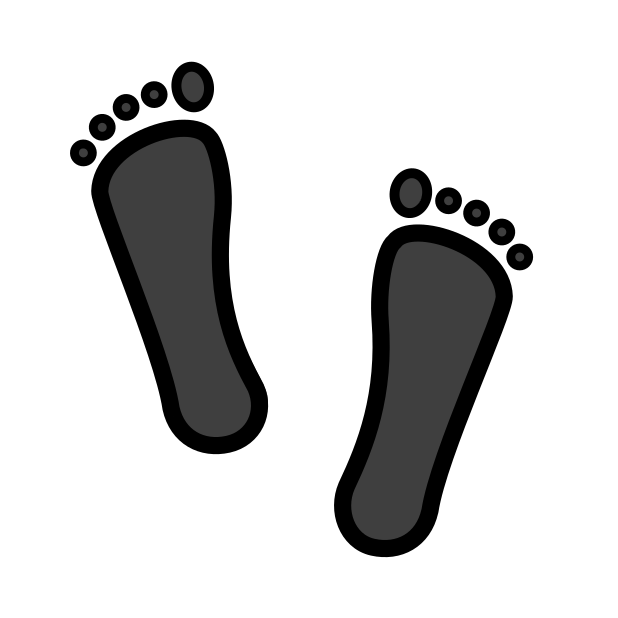
Emoji: 👣
Name: footprints
Unicode: 0x1f463